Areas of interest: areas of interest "Bank"
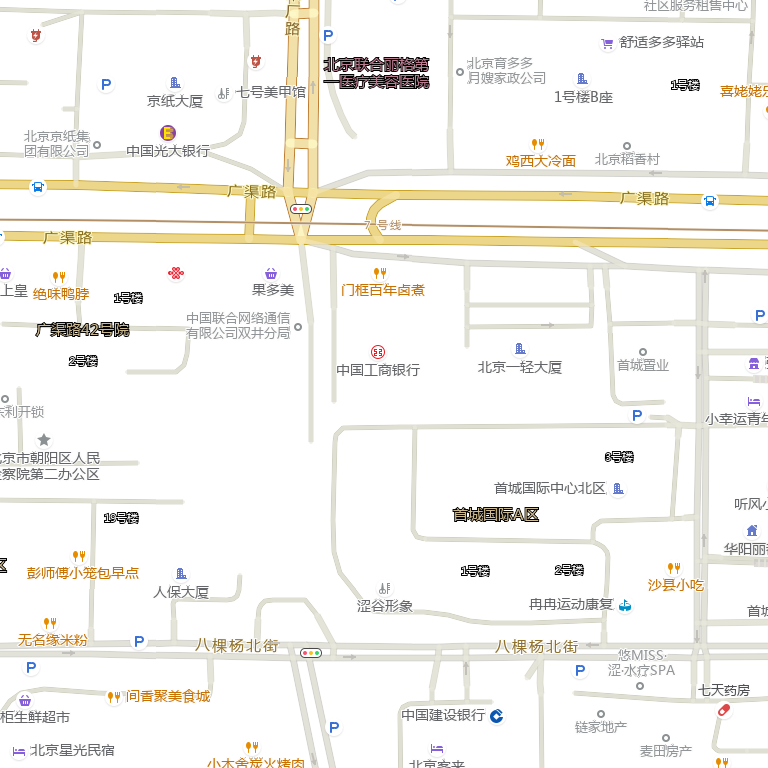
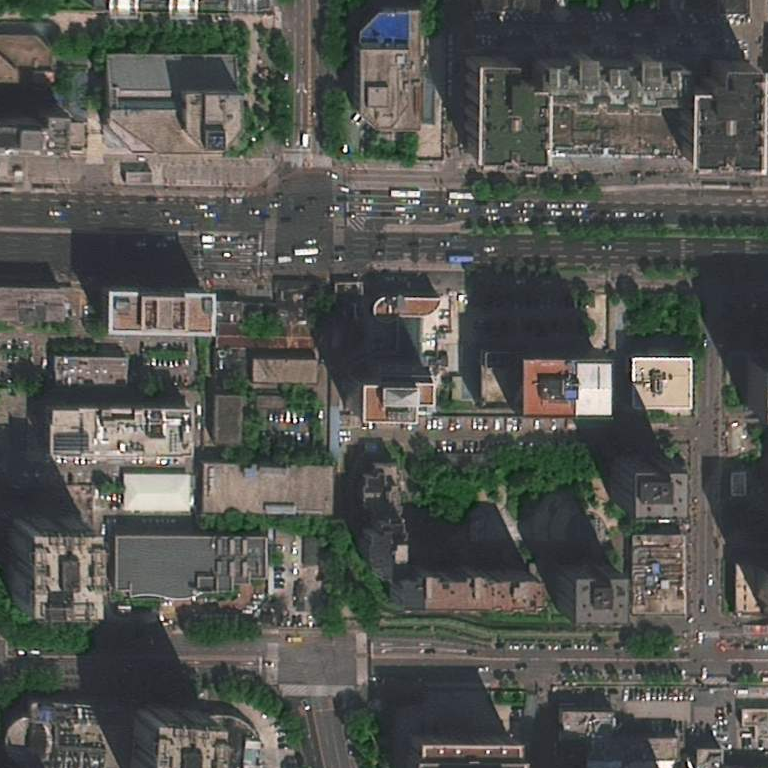